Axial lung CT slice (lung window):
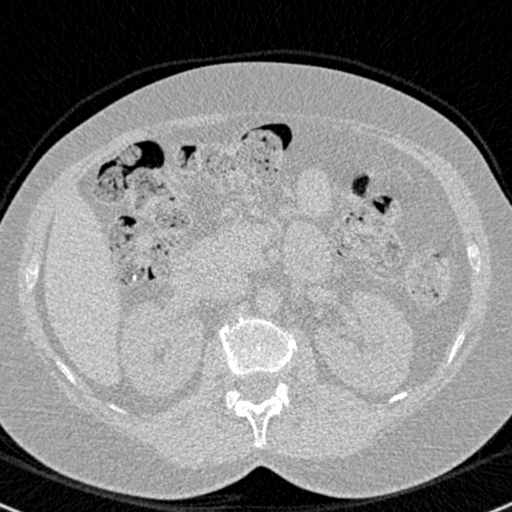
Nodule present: no